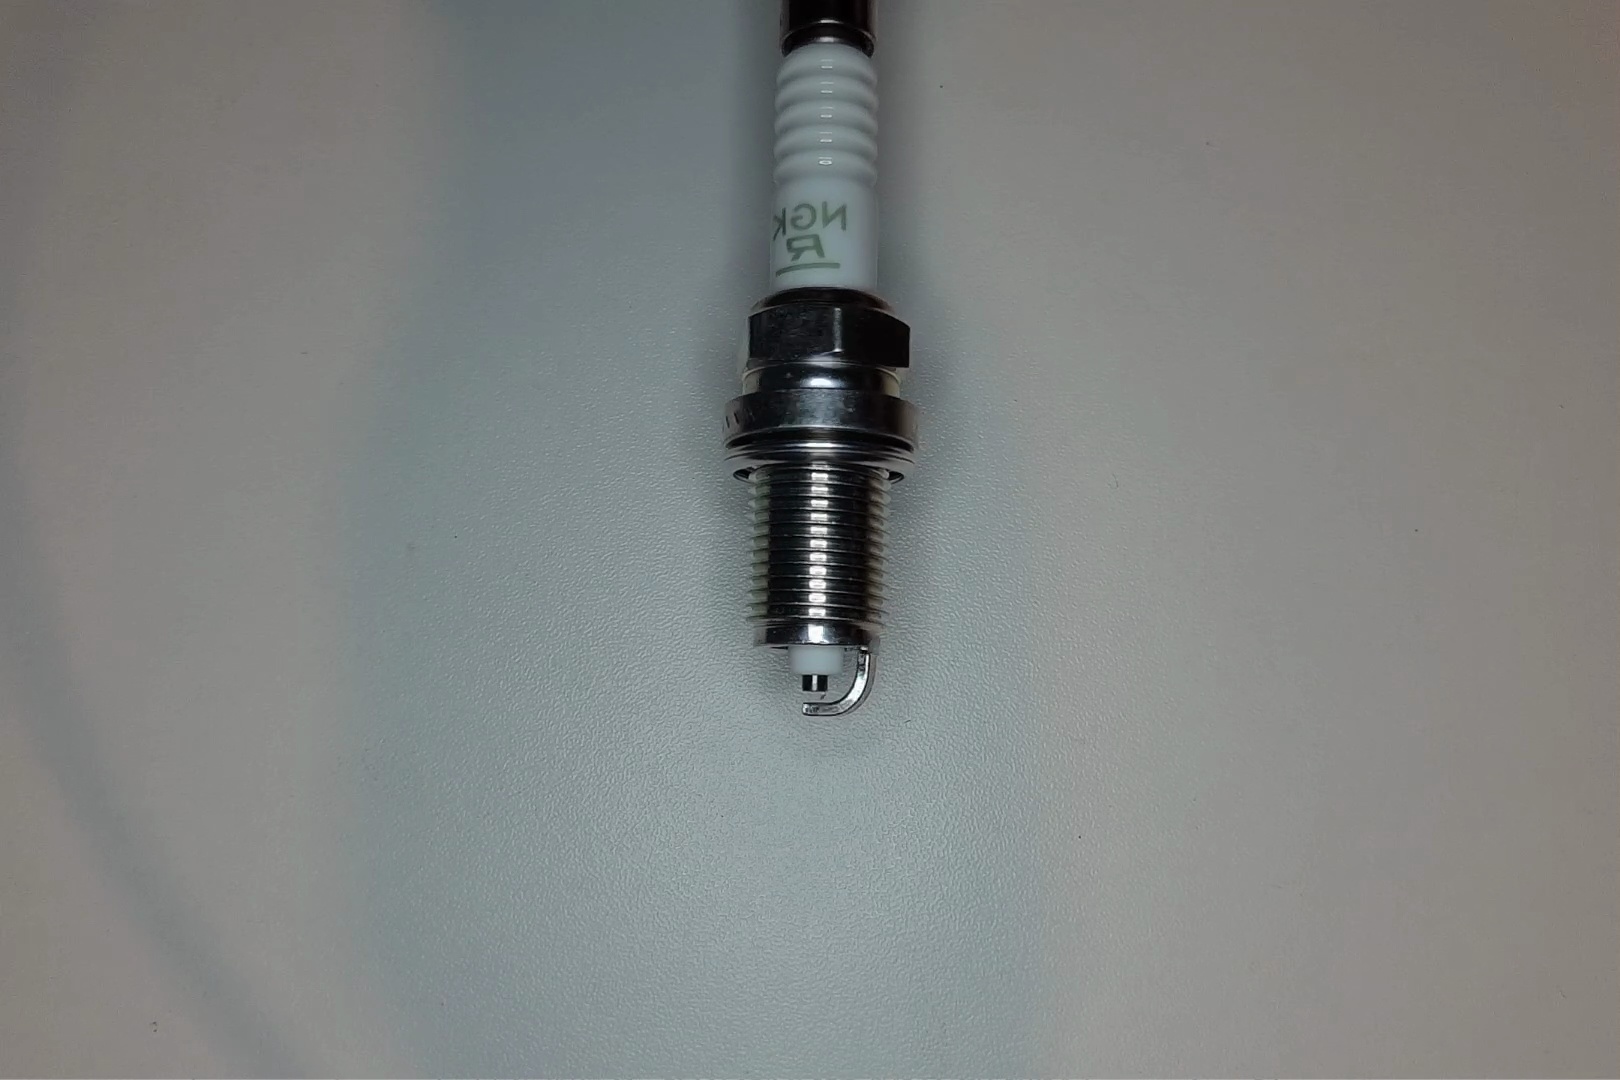
Label: no anomaly